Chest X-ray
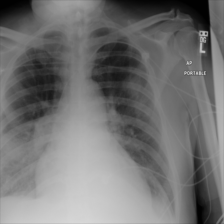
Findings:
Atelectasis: negative
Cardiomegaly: negative
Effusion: negative
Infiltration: negative
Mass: negative
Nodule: negative
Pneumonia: negative
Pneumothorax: negative
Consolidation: negative
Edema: negative
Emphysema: negative
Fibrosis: negative
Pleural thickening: negative
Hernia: negative